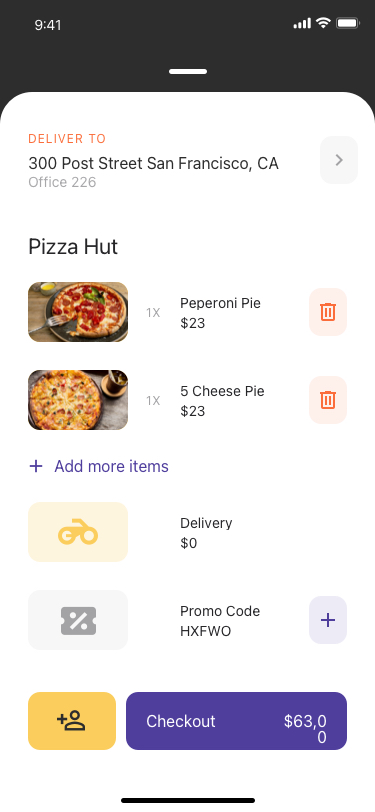
Text in this UI design:
300 Post Street San Francisco, CA
Office 226
DEliver to
Pizza Hut
1x
$23
Peperoni Pie
1x
$23
5 Cheese Pie
Add more items
$0
Delivery
HXFWO
Promo Code
Checkout
$63,00